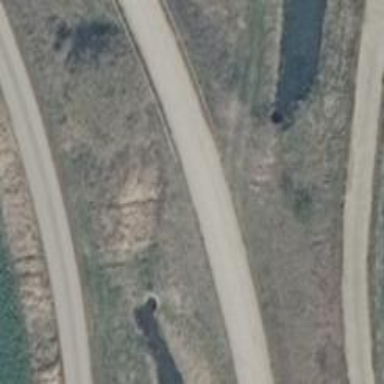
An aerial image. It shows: Unclassified road with paved surface.